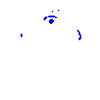
Particle: pion